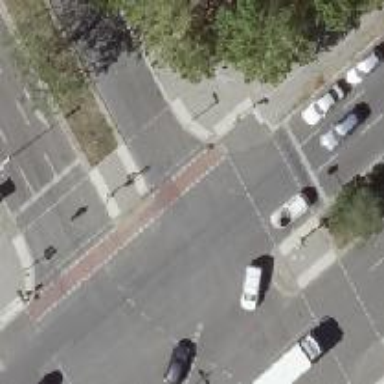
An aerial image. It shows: Footway crossing with traffic signals and island.